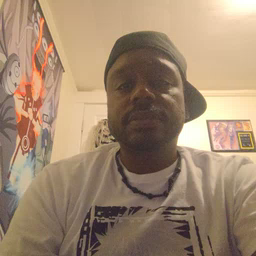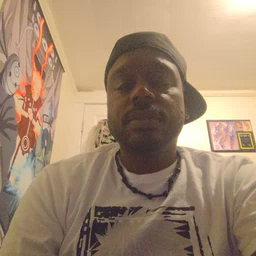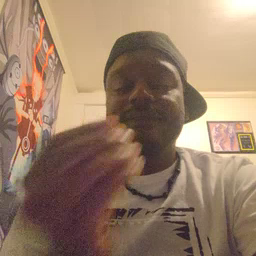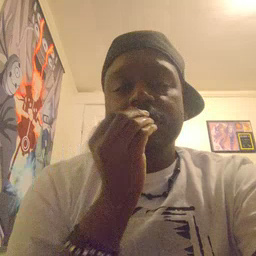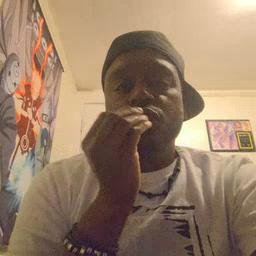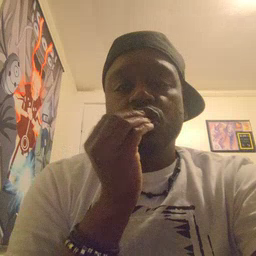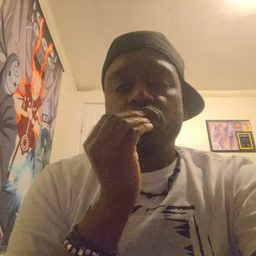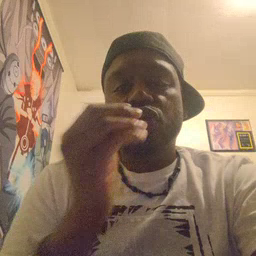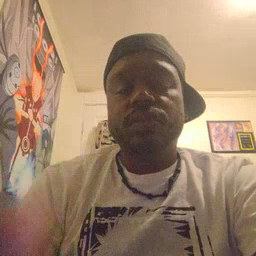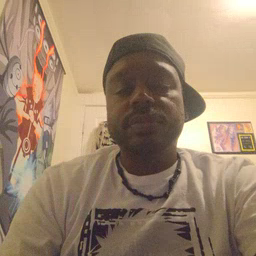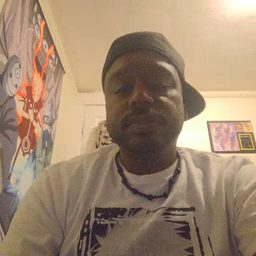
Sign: food